Question: What app is this?
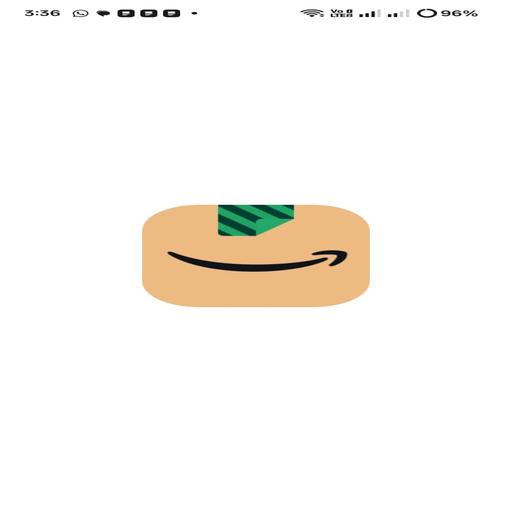
Answer: Amazon app